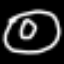
Label: donut